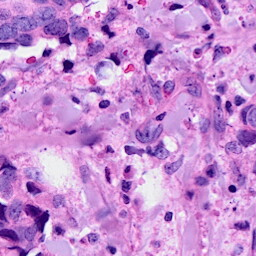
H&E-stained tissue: Breast